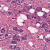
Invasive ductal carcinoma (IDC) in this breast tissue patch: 1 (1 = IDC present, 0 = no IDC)